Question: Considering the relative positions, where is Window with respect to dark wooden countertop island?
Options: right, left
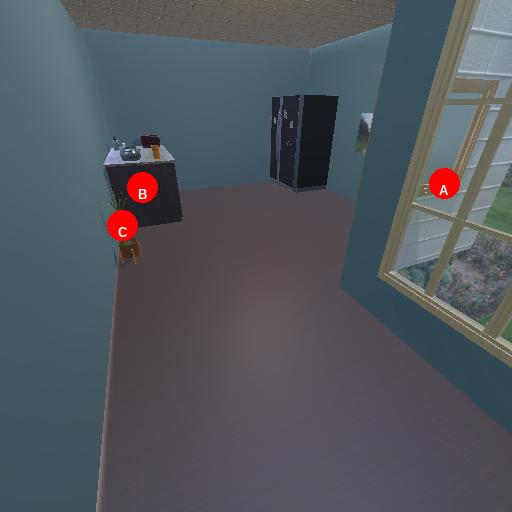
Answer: right